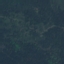
Land use / land cover: Forest